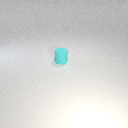
small cyan rubber cylinder